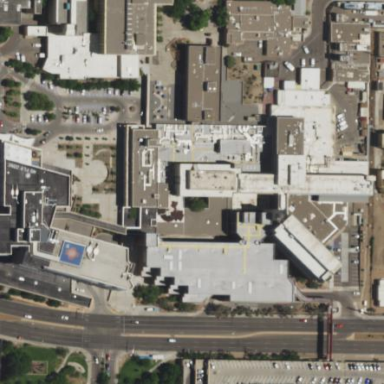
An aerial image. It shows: Hospital with helipad for air ambulances.